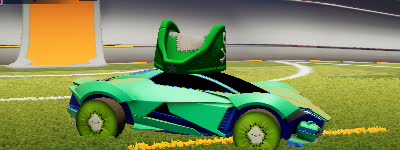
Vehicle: werewolf